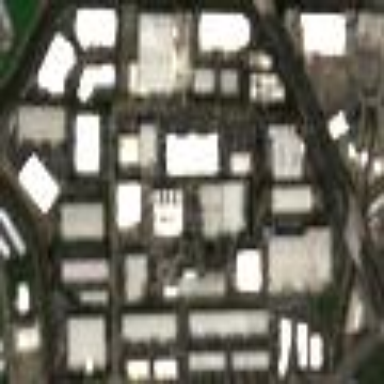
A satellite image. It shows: Industrial area.